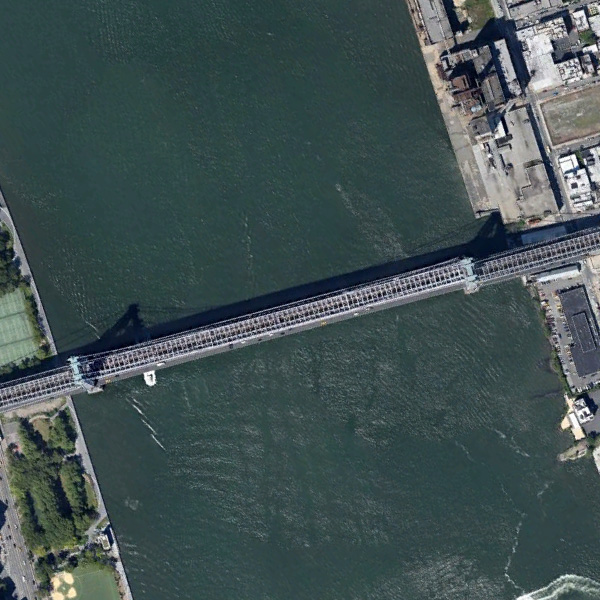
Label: Bridge